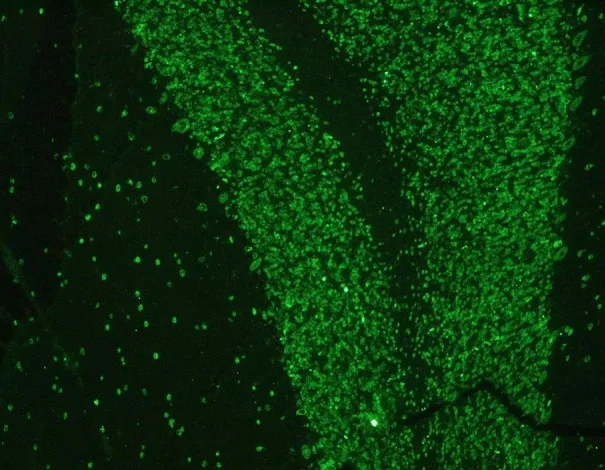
Positive serum anti-Hu staining on monkey cerebellum commercial sections.
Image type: pathology (immunostaining)